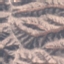
Land use / land cover: HerbaceousVegetation